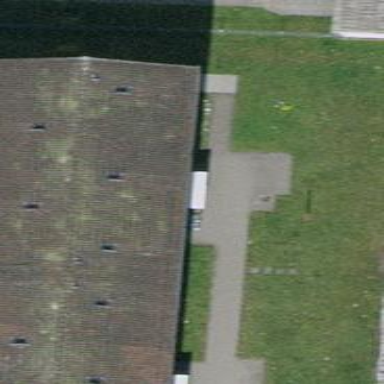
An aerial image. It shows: Gabled roof tile apartment building.